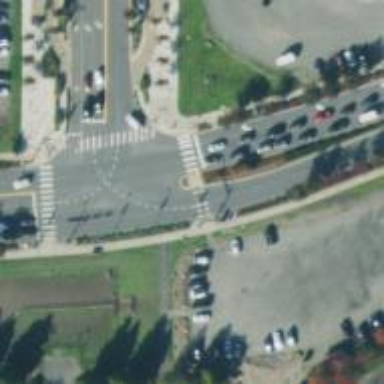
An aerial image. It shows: Zebra crossing on footway.